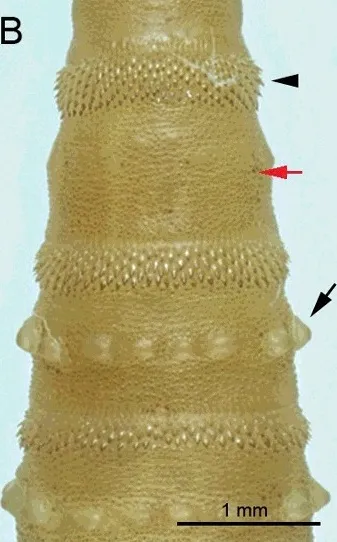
Light micrographs of third instar larvae of Chrysomya chani. (B) Anterior end showing the prominent spine bands between the second and third thoracic segments (arrowhead), and prominent tubercles encircling the body, initiating from the first abdominal segment (arrow) and denticles at the surface integument (red arrow).
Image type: electrography (ekg)